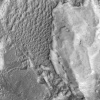
Atmospheric dust classification: not_dusty